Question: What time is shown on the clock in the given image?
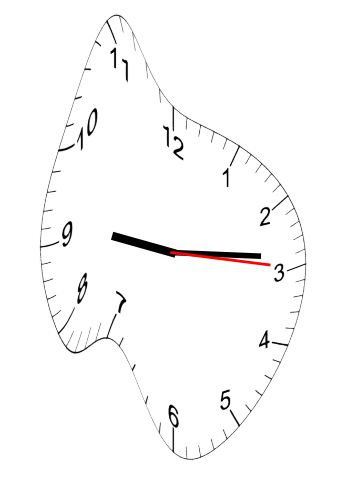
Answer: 09:14:15